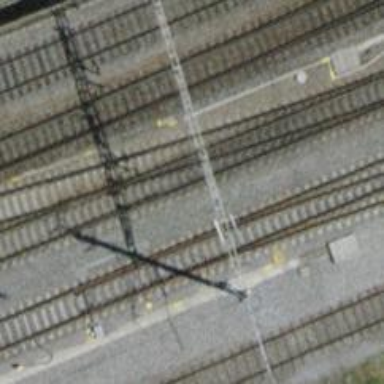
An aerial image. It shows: Rail siding with electrified tracks using contact line.